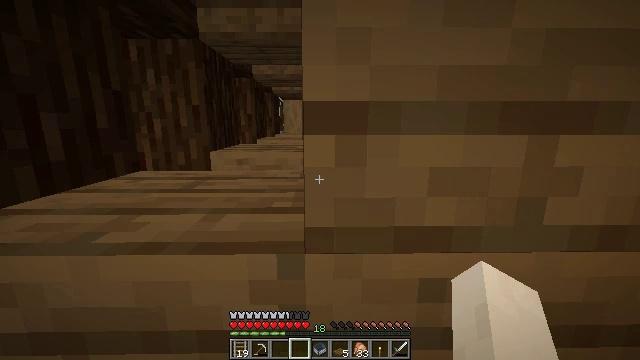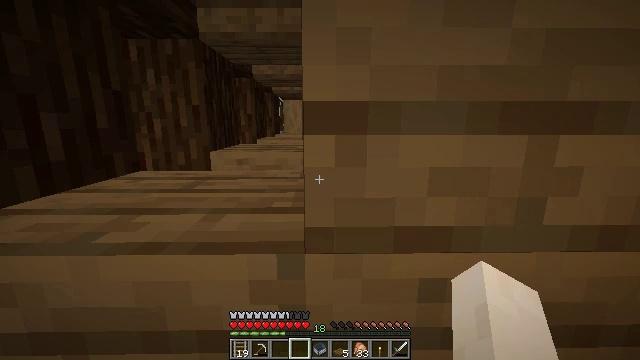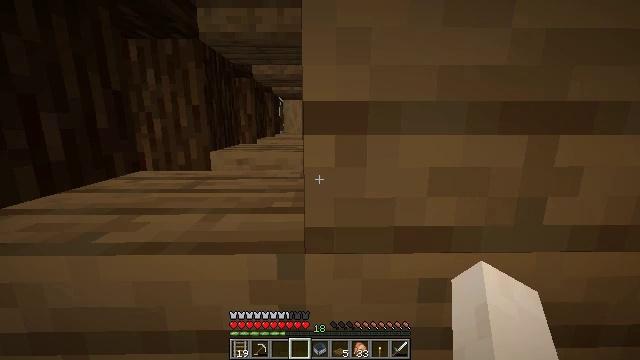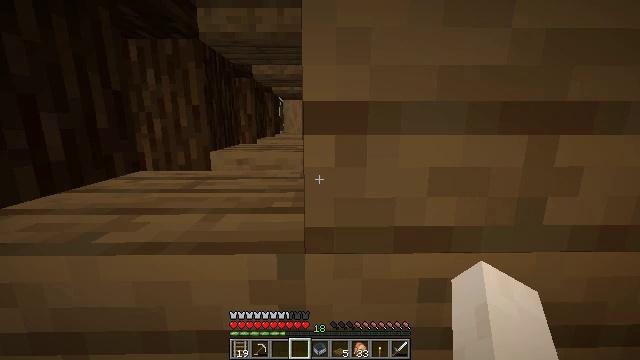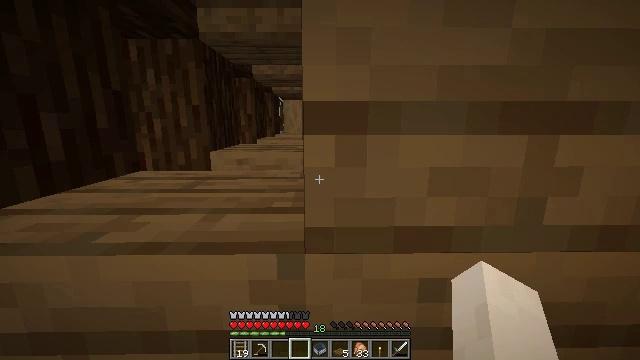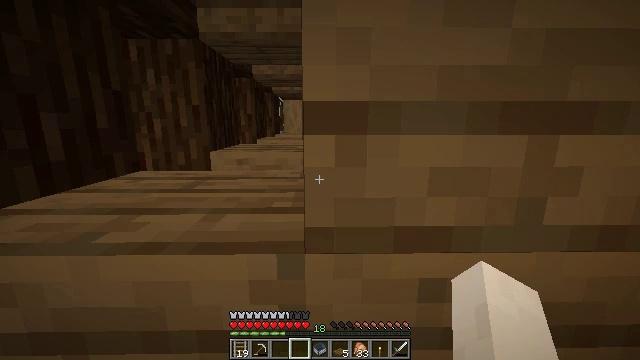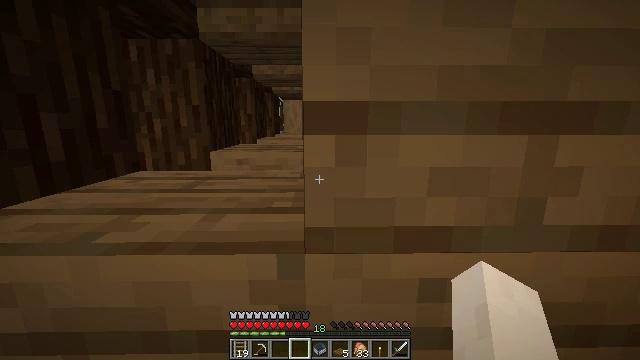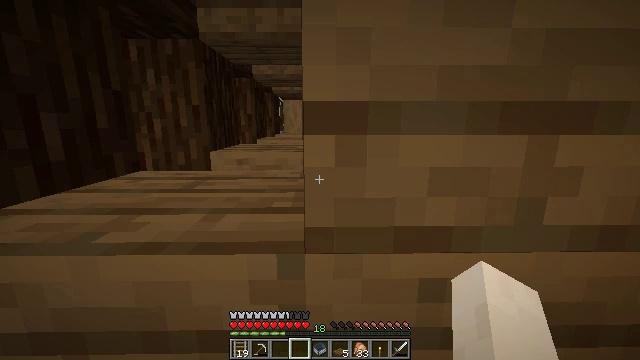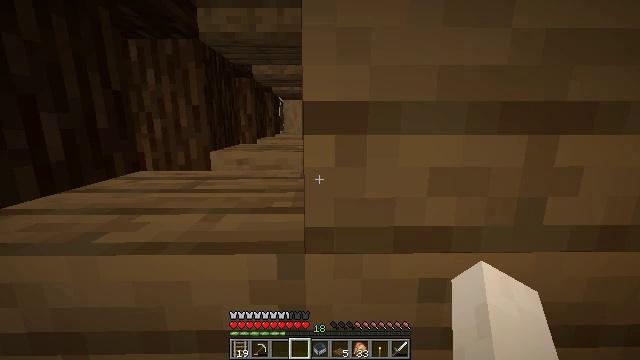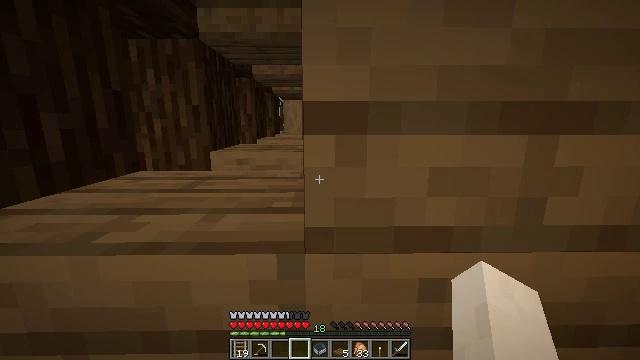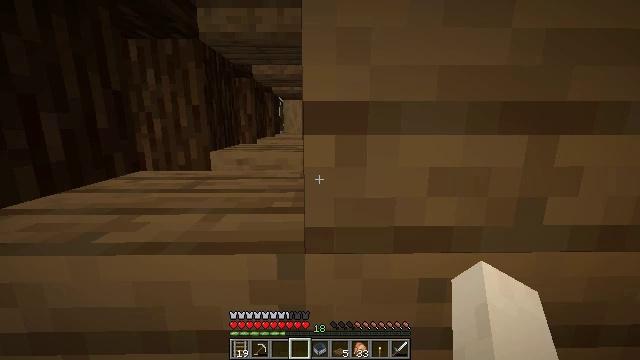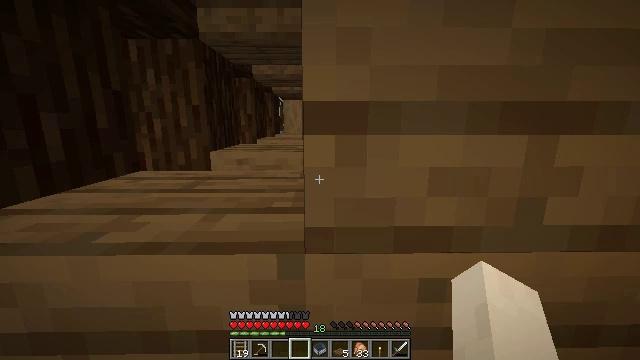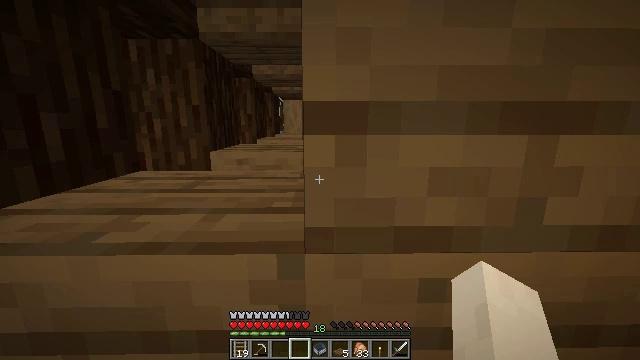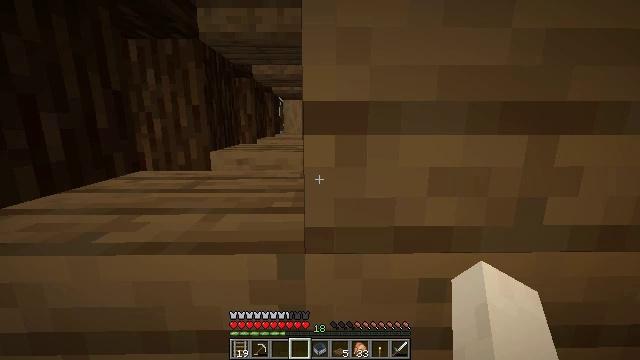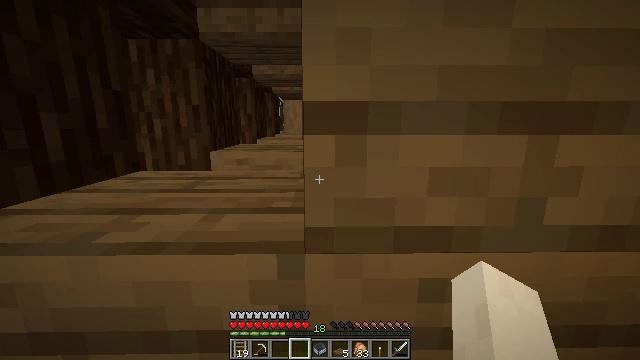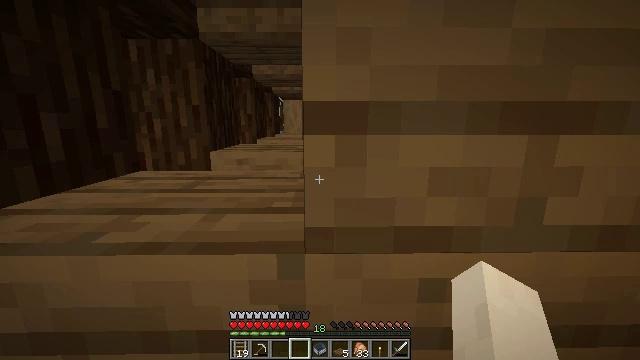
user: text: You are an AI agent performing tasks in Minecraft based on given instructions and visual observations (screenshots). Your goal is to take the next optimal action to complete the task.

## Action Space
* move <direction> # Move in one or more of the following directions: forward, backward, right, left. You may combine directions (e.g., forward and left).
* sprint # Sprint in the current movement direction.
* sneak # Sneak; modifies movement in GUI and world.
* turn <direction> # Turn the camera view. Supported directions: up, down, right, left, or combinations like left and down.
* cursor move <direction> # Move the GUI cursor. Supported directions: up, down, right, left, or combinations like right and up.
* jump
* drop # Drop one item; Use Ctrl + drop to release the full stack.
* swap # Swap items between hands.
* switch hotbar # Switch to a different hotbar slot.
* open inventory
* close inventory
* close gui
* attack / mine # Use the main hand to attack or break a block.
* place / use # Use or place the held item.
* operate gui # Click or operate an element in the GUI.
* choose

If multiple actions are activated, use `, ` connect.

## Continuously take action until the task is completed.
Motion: motion action
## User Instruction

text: Gather stripped spruce log from the tree.
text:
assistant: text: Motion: no_op
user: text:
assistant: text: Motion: no_op
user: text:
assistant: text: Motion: no_op
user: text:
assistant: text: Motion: no_op
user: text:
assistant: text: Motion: no_op
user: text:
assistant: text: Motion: no_op
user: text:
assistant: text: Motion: no_op
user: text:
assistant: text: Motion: no_op
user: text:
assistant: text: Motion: no_op
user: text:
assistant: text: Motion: no_op
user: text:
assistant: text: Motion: no_op
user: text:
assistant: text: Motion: no_op
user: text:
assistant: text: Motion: no_op
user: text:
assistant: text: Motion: no_op
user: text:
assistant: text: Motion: no_op
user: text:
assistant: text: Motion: no_op
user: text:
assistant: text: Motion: no_op
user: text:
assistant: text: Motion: no_op
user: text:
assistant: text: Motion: no_op
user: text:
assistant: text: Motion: no_op
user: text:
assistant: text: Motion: no_op
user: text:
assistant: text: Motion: no_op
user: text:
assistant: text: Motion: no_op
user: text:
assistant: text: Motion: no_op
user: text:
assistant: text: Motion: no_op
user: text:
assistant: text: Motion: no_op
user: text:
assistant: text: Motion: no_op
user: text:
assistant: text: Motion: no_op
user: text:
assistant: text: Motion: no_op
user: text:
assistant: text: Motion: no_op